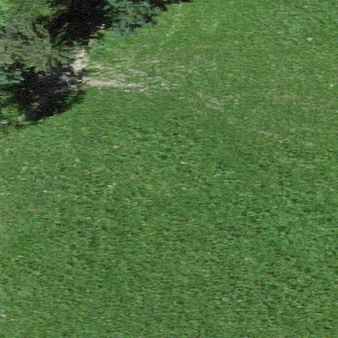
Label: other